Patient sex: M
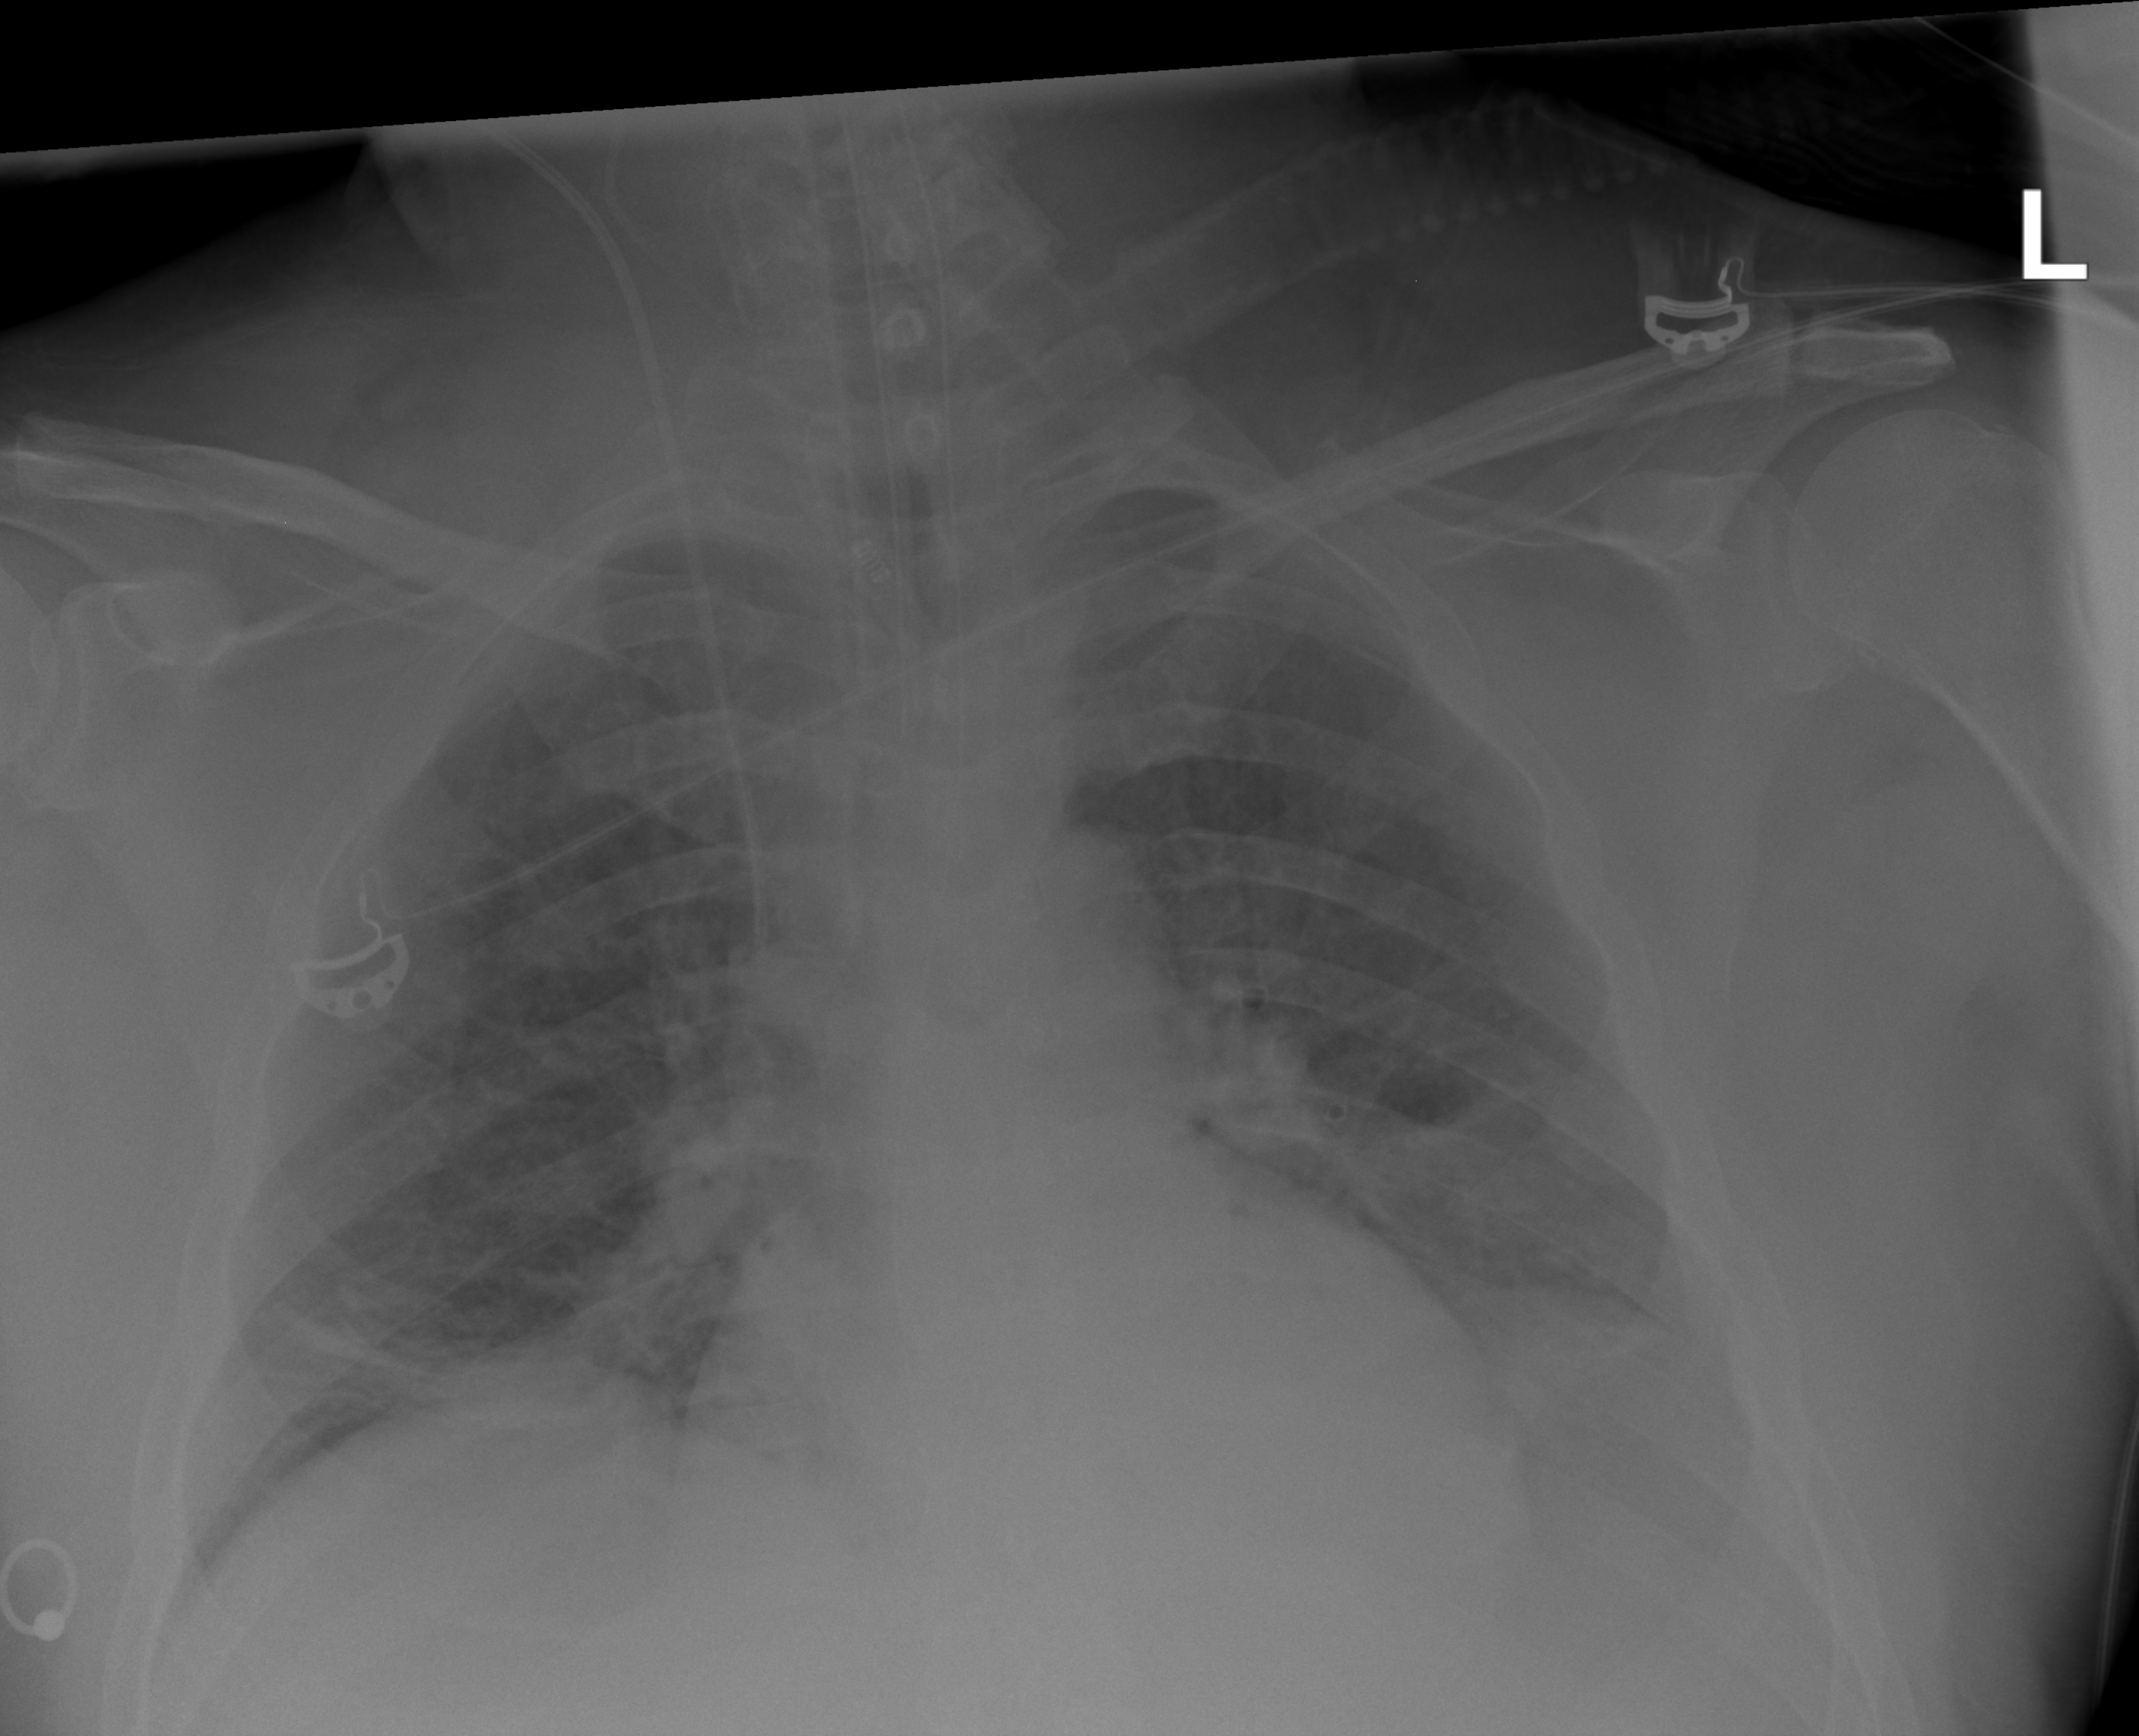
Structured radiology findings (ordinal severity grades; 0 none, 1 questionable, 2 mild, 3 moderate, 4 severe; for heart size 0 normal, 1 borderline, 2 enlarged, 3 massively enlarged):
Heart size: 1
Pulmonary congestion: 2
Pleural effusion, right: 0
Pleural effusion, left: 2
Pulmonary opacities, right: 0
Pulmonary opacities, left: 0
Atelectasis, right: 2
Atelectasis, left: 2